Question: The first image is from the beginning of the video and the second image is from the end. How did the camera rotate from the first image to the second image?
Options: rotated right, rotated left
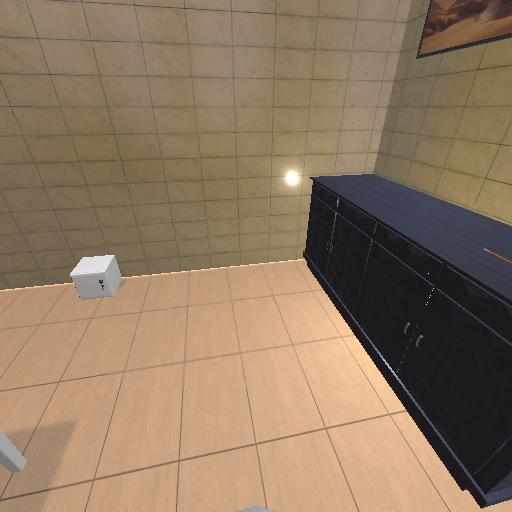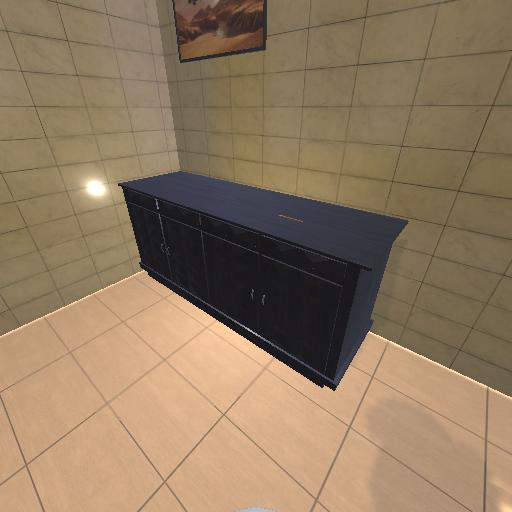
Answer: rotated right